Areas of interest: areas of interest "Park and greenspace"
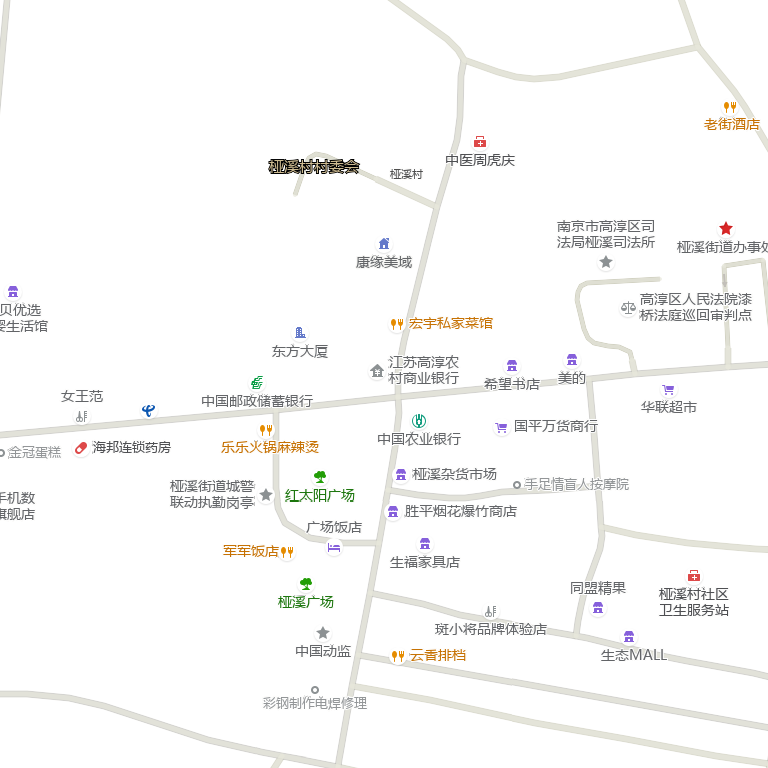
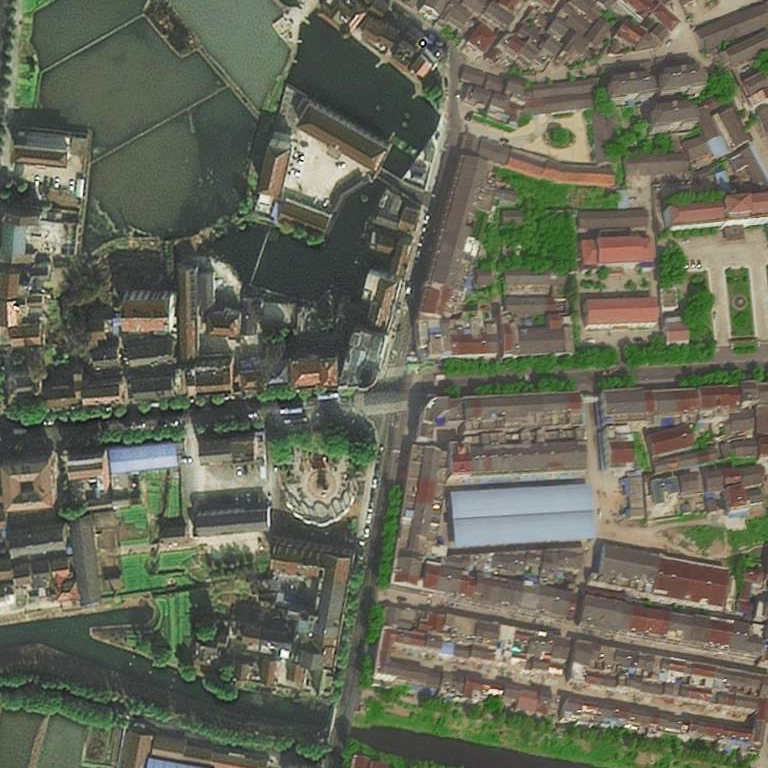